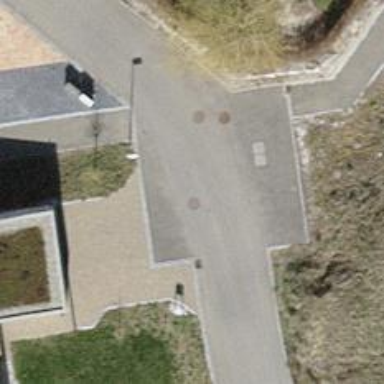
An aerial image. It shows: Turning circle on the road.